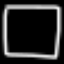
Label: square